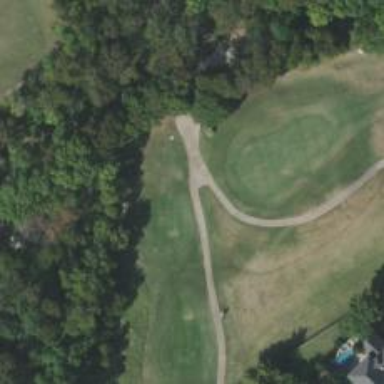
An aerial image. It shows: Service road designated as golf cart path.